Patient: sex M, age 45
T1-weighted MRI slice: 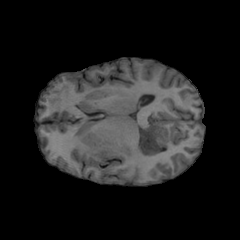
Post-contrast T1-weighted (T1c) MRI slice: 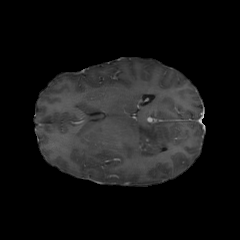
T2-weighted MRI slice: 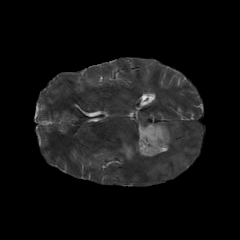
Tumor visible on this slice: yes
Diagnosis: Astrocytoma, IDH-mutant
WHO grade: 2